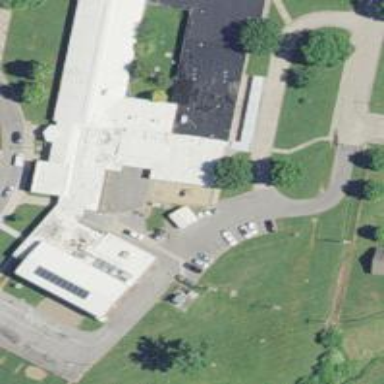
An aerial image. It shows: School.